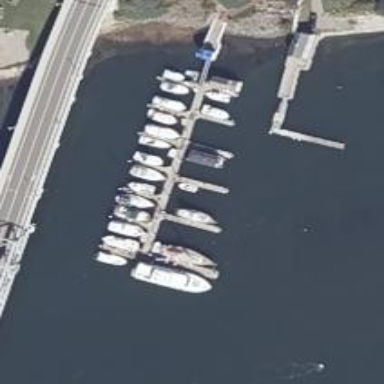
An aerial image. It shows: Man-made pier.